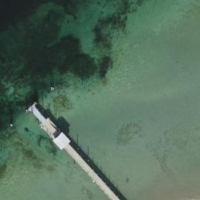
EUNIS habitat code: 14
Species observed at this site:
Cygnus olor